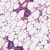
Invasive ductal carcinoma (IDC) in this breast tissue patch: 0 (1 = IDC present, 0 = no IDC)